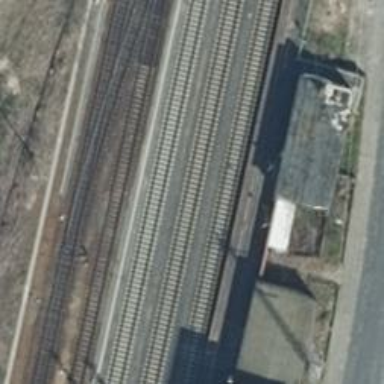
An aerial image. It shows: Railway milestone.